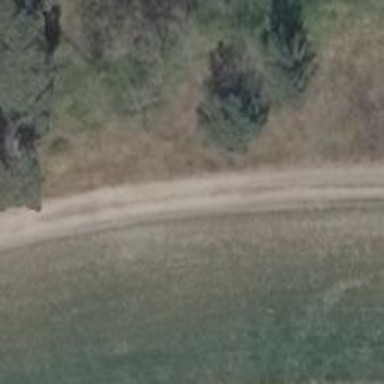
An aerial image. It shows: Sandy track with grade4 tracktype.